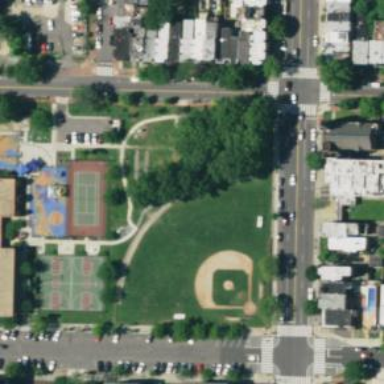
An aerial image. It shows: Baseball pitch for leisure and sports activities.